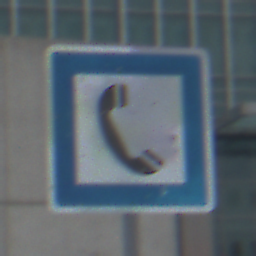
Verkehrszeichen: Fernsprecher
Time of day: MorningAfternoon
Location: Outdoor (Urban)
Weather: PartlyCloudy
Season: NotSpecified
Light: Natural